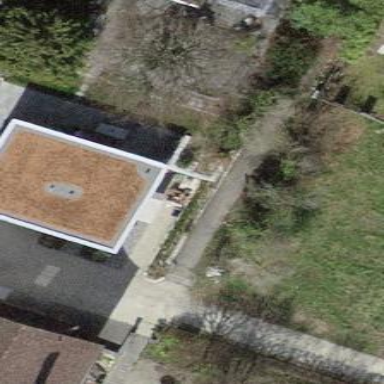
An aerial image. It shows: Shed building.